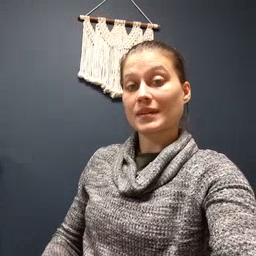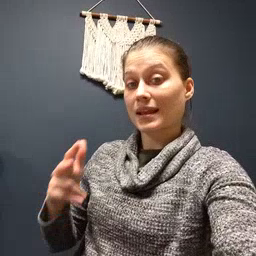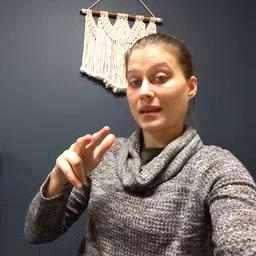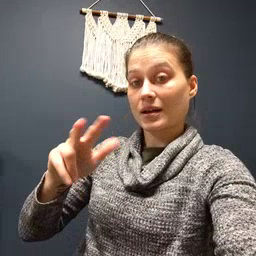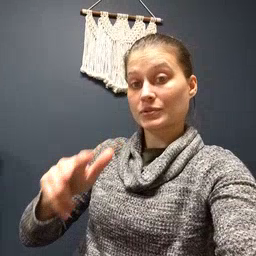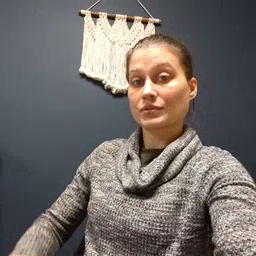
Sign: helicopter